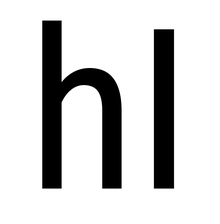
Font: Roboto_Condensed_Regular